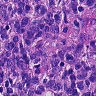
Metastatic tissue present: no